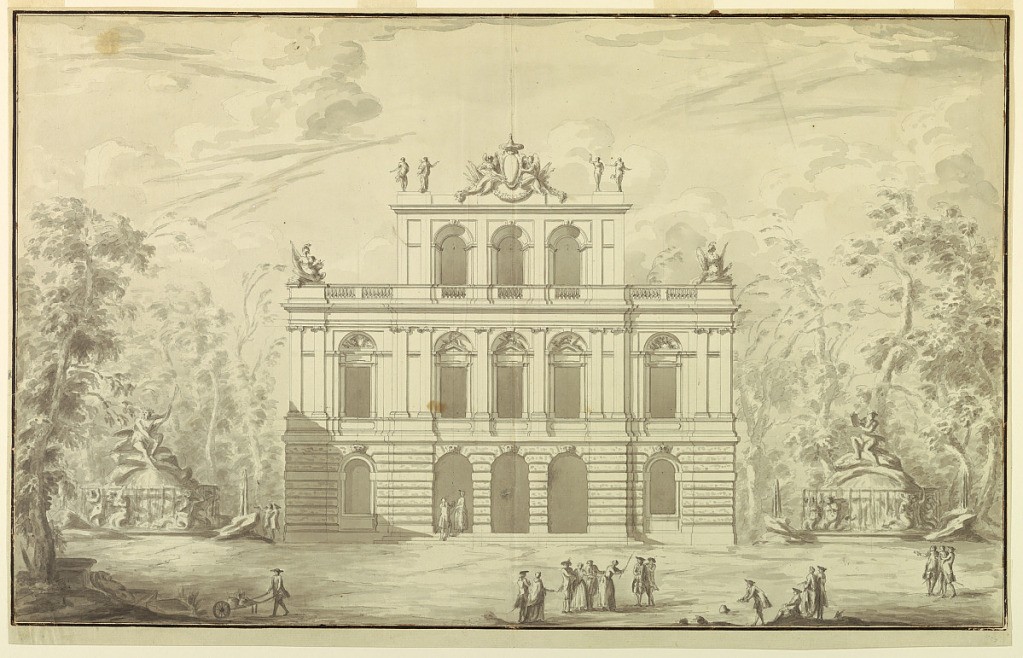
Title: Drawing
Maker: Paolo Posi, Italian, 1708 - 1776
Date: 1775
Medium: Graphite, gray wash Support: laid paper
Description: Horizontal rectangle. The ground floor has rustic work with horizontal joints. The main floor has an Ionic order. The central part is somewhat projecting. It contains in the ground floor three arches to which three steps lead up and in the upper floor three windows. Laterally is a window in each floor. Above the entablature of the upper floor are in the center a third floor with three windows and laterally balustrades with trophies upon pedestals at the corners. Above the entablature of the third floor is a straight pedestal with two sitting genii in the center, who support a royal escutcheon in front of a trophy. Laterally are four statues. At left of the house is a fountain with a statue of Poseidon sitting; at right is one with Apollo sitting. Groups of men are beside the left fountain upon steps, and in front of the house. A wheel-barrow man carrying stones is in the foreground at left. Trees. Framing line and stripe of brown ink.